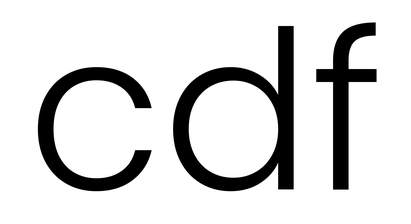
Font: Poppins-Light